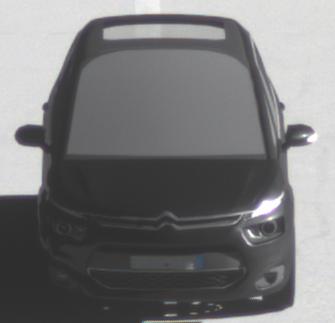
Make: Citroen
Model: Grand C4 Picasso VTi 120
Detailed model: Grand C4 Picasso (II)
Model produced from: 2013/10
Model produced until: 2015/02
Doors: 5
Color: black
Road condition: dry road
Daytime: morning or afternoon
Contrast: high contrast